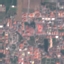
Land use / land cover: Residential